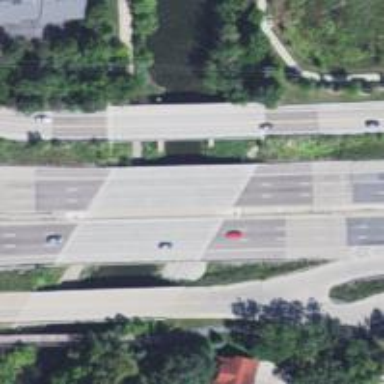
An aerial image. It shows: Bridge over trunk highway with expressway.